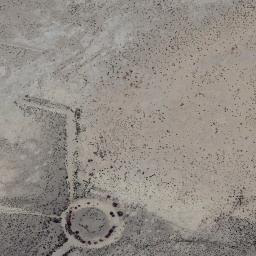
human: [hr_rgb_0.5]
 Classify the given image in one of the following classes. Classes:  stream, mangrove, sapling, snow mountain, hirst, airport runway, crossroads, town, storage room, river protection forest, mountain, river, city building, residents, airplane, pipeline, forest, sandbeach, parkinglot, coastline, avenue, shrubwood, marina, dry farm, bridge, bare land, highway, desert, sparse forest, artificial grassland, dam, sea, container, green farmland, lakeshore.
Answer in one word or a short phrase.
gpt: bare land